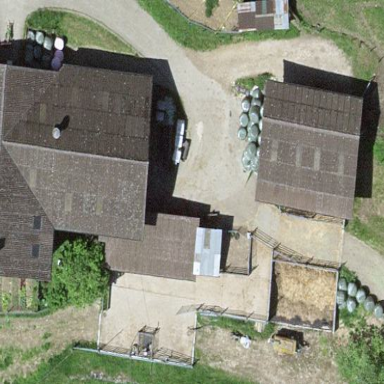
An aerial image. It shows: Farmyard area.